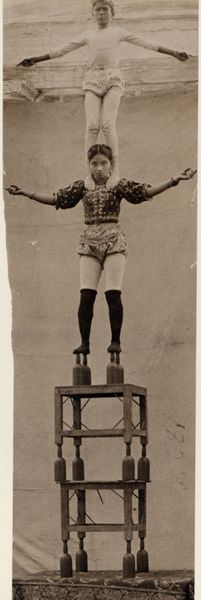
Titel: Zirkusleute
Künstler: Raja Lala Deen Dayal
Schlagwörter: fuß, hand, mann, weiß, frauen, menschen, mädchen, braun, frankreich, frau, grau, männer, schwarz, stuhl, stühle, tisch, tische, hochformat, tanz, teppich, flaschen, hose, jung, arme, gesicht, mensch, stehen, figur, kostüm, stehend, kind, schulter, kinder, turm, beine, bein, füße, balett, ballet, hocker, vorführung, leiter, zwei frauen, gestell, podest, junge, foto, fotografie, strümpfe, zigeuner, kegel, asien, schwarz weiss, zirkus, stand, stelzen, darsteller, manege, variete, china, strumpfhosen, pyramide, fotographie, gewichte, zelt, schwaz, akrobaten, akrobatik, artist, artisten, balance, kunststück, schausteller, gleichgewicht, turnen, balancieren, acrobatik, akrobatic, artistik, steltzen, akrobatinnen